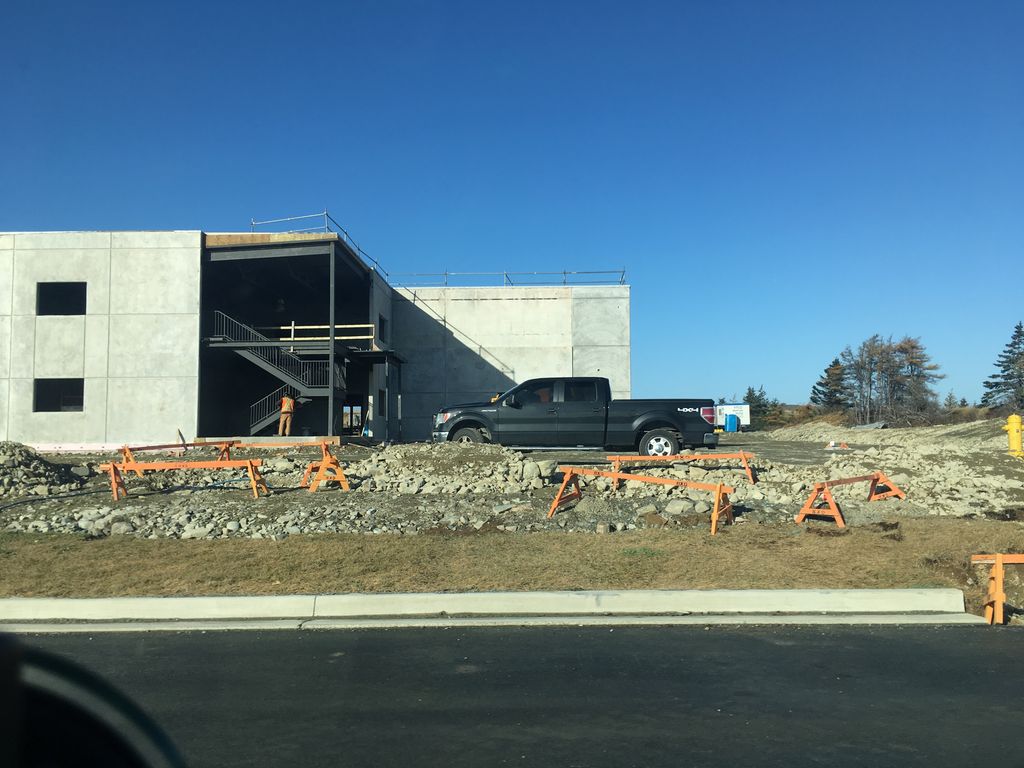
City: st_johns